【题型】解答题　【知识点】解析几何　【难度】medium
在平面直角坐标系$xOy$中，已知椭圆$\Gamma:\dfrac{x^2}{5} + \dfrac{y^2}{4} = 1$，$F_1$、$F_2$分别是其左、右焦点，过$F_2$的直线$PQ$交椭圆于$P$、$Q$两点.

\noindent (1)若$\overrightarrow{PF_1} \cdot \overrightarrow{PF_2} = \dfrac{7}{2}$且点$P$在第一象限，求点$P$的坐标;

\noindent (2)若$\triangle F_1PQ$的面积为$\dfrac{40}{21}$，求直线$PQ$的方程;

\noindent (3)若$P$、$Q$两点不在$x$轴上，设$M$为线段$PQ$的中点，$ON \perp PQ$于$N$，求$\overrightarrow{NM} \cdot \overrightarrow{F_1F_2}$的取值范围.
【解答】
\noindent 【答案】(1)$\left(\dfrac{\sqrt{10}}{2}, \sqrt{2}\right)$

\noindent (2)$x + 2y - 1 = 0$ 或 $x - 2y - 1 = 0$

\noindent (3)$[0, 18 - 8\sqrt{5}]$

\vspace{1em}

\noindent 【分析】(1) 利用向量数量积的坐标表示计算可得$P\left(\dfrac{\sqrt{10}}{2}, \sqrt{2}\right)$；

\noindent (2) 设直线$PQ$的方程为$x = my + 1$，联立直线$PQ$与椭圆方程，根据韦达定理计算可得$S_{\triangle F_1PQ} = \dfrac{8\sqrt{5}\sqrt{m^2+1}}{4m^2+5} = \dfrac{40}{21}$，可得直线$PQ$的方程；

\noindent (3) 分别讨论直线$PQ$斜率是否存在的情况，若直线$PQ$斜率存在，设直线$PQ: y = k(x - 1)$，与椭圆联立方程组，可得$x_M = \dfrac{x_P+x_Q}{2} = \dfrac{5k^2}{5k^2+4}$，同理与$y = -\dfrac{1}{k}x$联立可得$x_N = \dfrac{k^2}{k^2+1}$，利用向量数量积的坐标公式结合基本不等式即可求解.

\vspace{1em}

\noindent 【详解】(1) $F_1(-1,0)$，$F_2(1,0)$，设$P(x_0,y_0)$，且$x_0 > 0, y_0 > 0$，

\noindent 则$4x_0^2 + 5y_0^2 = 20$ 且 $\overrightarrow{PF_1} \cdot \overrightarrow{PF_2} = x_0^2 + y_0^2 - 1 = \dfrac{7}{2}$，解得$x_0^2 = \dfrac{5}{2}$，$y_0^2 = 2$，

\noindent 因此$P$的坐标为$\left(\dfrac{\sqrt{10}}{2}, \sqrt{2}\right)$.

\noindent (2) 直线$PQ$为水平直线时，$\triangle F_1PQ$不存在，

\noindent 设直线$PQ$方程为$x = my + 1$，联立$\Gamma: 4x^2 + 5y^2 = 20$，

\noindent 得$(4m^2 + 5)y^2 + 8my - 16 = 0$，$\Delta = 64m^2 + 64(4m^2 + 5) = 320(m^2 + 1)$，

\noindent 设$P(x_1,y_1)$，$Q(x_2,y_2)$，则$|y_2 - y_1| = \dfrac{\sqrt{\Delta}}{|4m^2+5|} = \dfrac{8\sqrt{5}\sqrt{m^2+1}}{4m^2+5}$.

\noindent 由于$F_2$在线段$PQ$上，$S_{\triangle F_1PQ} = \dfrac{1}{2} \cdot |F_1F_2| \cdot |y_2 - y_1| = \dfrac{40}{21}$，其中$|F_1F_2| = 2$，

\noindent 因此$\dfrac{8\sqrt{5}\sqrt{m^2+1}}{4m^2+5} = \dfrac{40}{21}$，整理得$441m^2 + 441 = 80m^4 + 200m^2 + 125$，

\noindent 所以$80m^4 - 241m^2 - 316 = (80m^2 + 79)(m^2 - 4) = 0$，解得$m^2 = 4$（负值舍），

\noindent 因此直线$PQ$方程为$x = \pm 2y + 1$，即$x + 2y - 1 = 0$ 或 $x - 2y - 1 = 0$.

\noindent (3) 由题设，直线$PQ$斜率不可能为$0$，而直线$PQ$斜率不存在时，$N$、$M$重合，$\overrightarrow{NM} \cdot \overrightarrow{F_1F_2} = 0$；

\noindent 若直线$PQ$斜率存在，设直线$PQ: y = k(x - 1)$，与$\Gamma: 4x^2 + 5y^2 = 20$ 联立得$(5k^2 + 4)x^2 - 10k^2x + 5(k^2 - 4) = 0$，

\noindent 因此$x_M = \dfrac{x_P+x_Q}{2} = \dfrac{5k^2}{5k^2+4}$；而联立直线$y = k(x - 1)$与$y = -\dfrac{1}{k}x$可得$x_N = \dfrac{k^2}{k^2+1}$；

\noindent 所以$\overrightarrow{NM} \cdot \overrightarrow{F_1F_2} = 2(x_M - x_N) = \dfrac{2k^2}{5k^4+9k^2+4} = \dfrac{2}{5k^2+\dfrac{4}{k^2}+9} \leq \dfrac{2}{9+4\sqrt{5}} = 18 - 8\sqrt{5}$，即取值范围是$(0, 18 - 8\sqrt{5}]$.

\noindent 综上，$\overrightarrow{NM} \cdot \overrightarrow{F_1F_2}$的取值范围为$[0, 18 - 8\sqrt{5}]$.

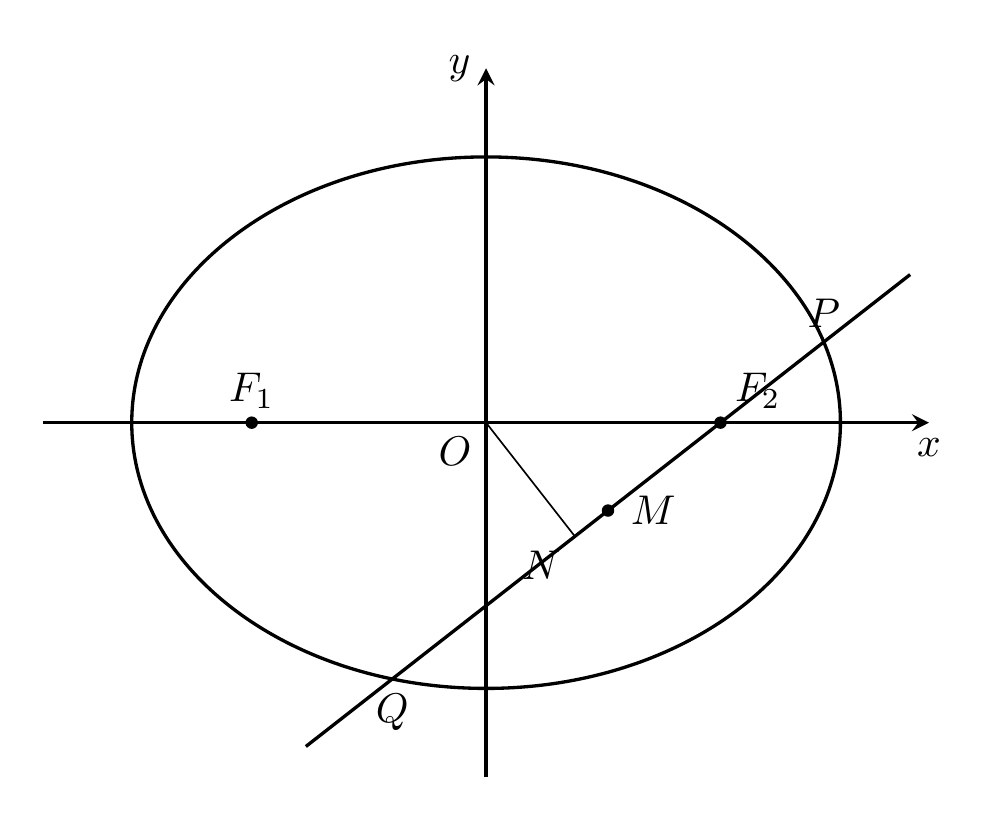